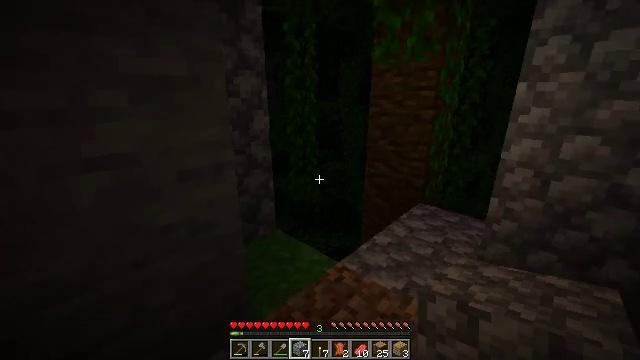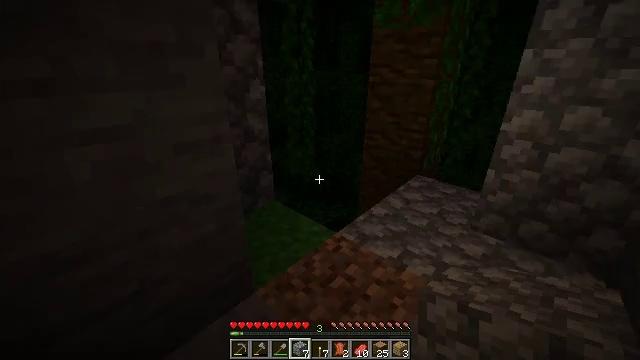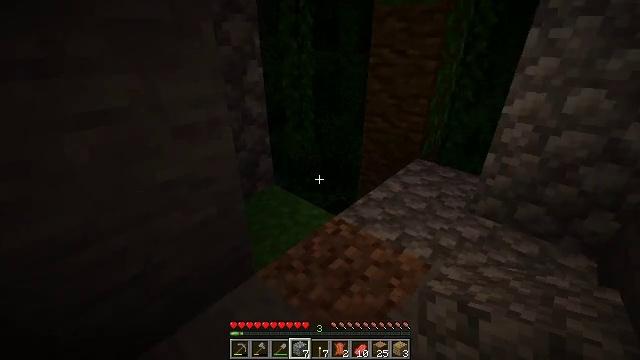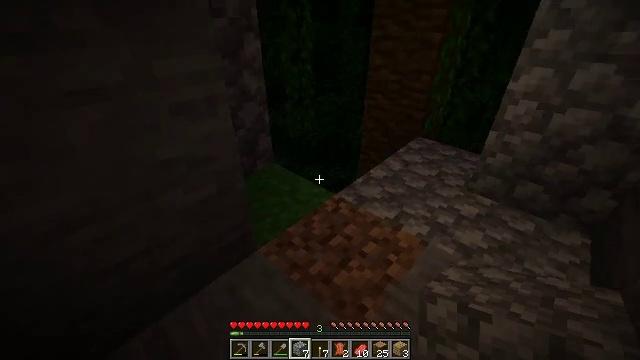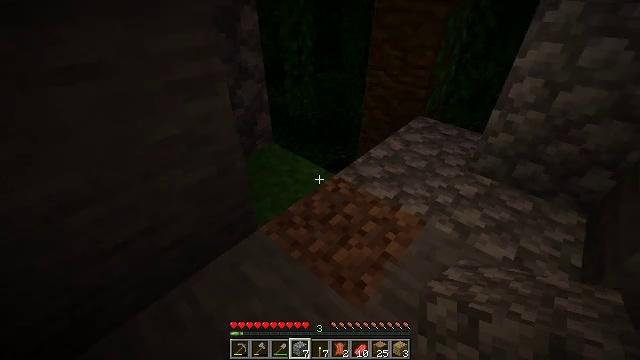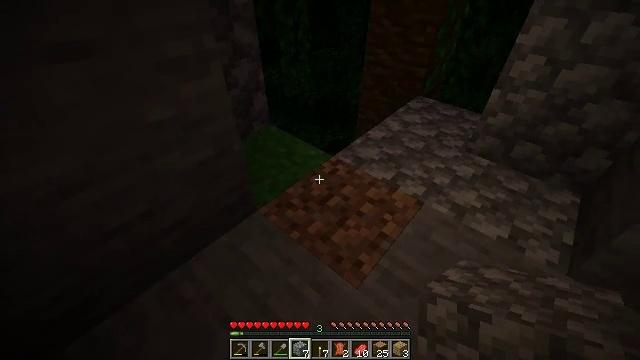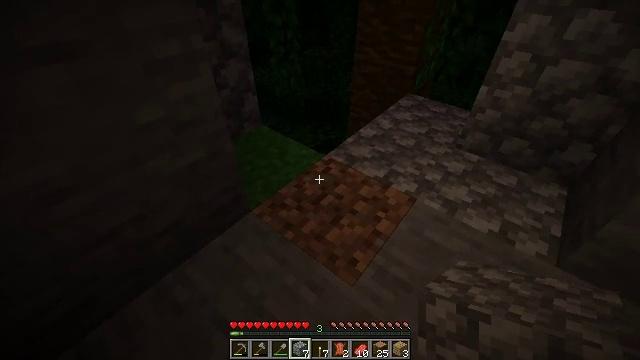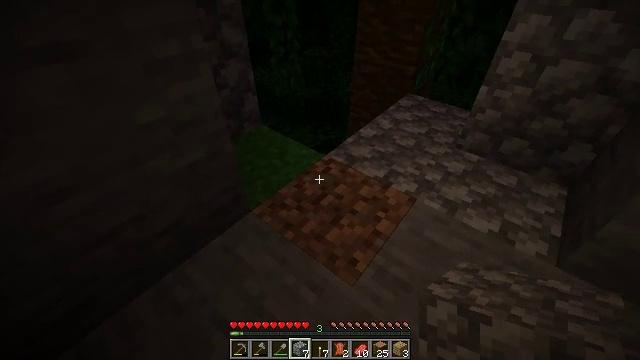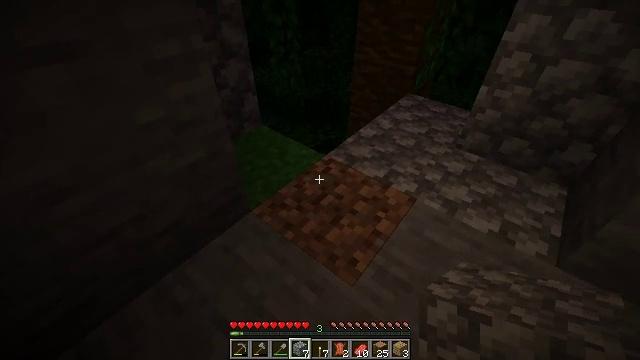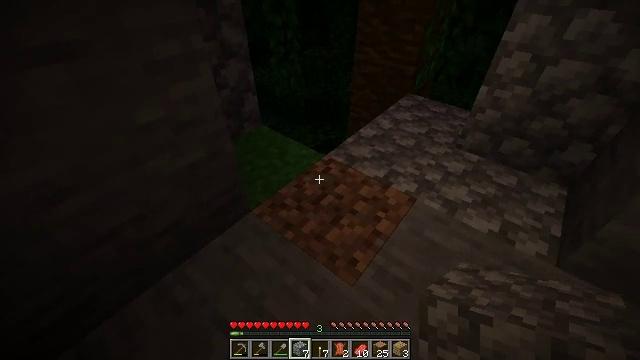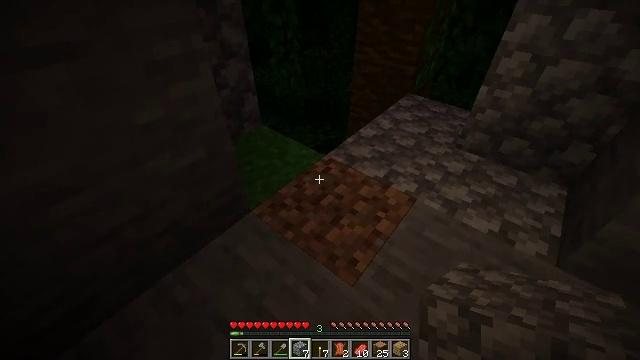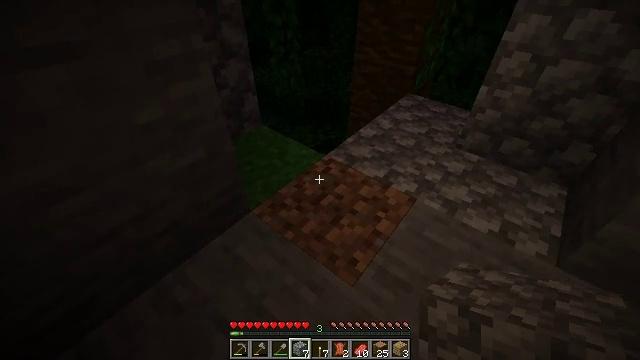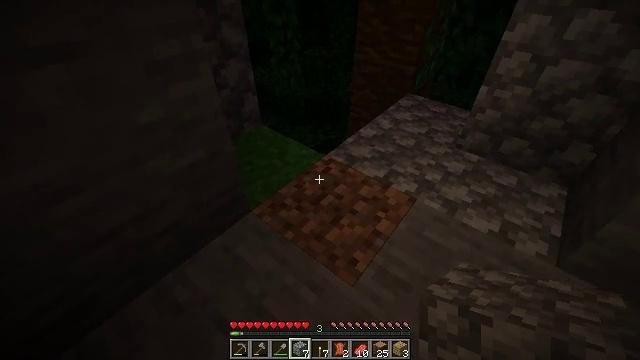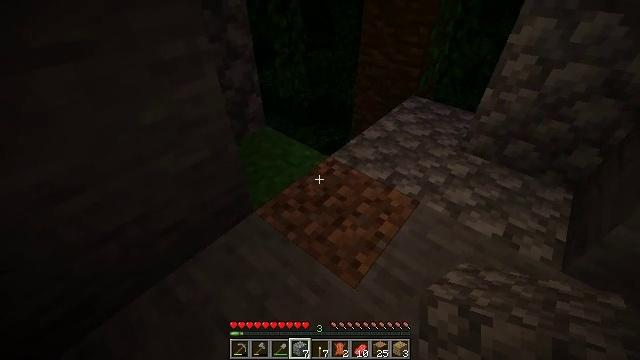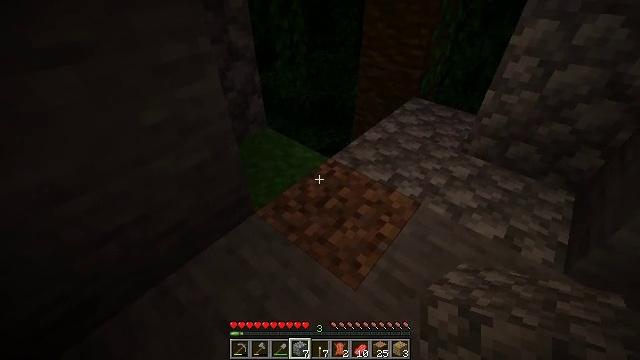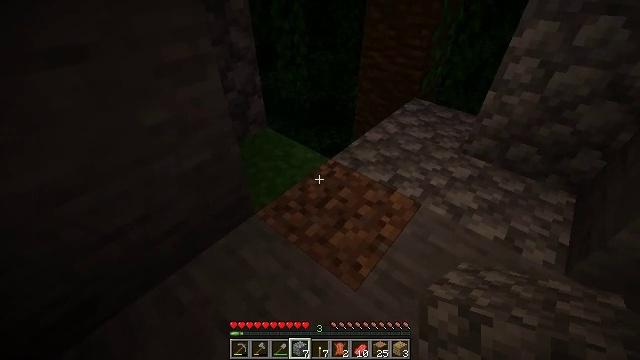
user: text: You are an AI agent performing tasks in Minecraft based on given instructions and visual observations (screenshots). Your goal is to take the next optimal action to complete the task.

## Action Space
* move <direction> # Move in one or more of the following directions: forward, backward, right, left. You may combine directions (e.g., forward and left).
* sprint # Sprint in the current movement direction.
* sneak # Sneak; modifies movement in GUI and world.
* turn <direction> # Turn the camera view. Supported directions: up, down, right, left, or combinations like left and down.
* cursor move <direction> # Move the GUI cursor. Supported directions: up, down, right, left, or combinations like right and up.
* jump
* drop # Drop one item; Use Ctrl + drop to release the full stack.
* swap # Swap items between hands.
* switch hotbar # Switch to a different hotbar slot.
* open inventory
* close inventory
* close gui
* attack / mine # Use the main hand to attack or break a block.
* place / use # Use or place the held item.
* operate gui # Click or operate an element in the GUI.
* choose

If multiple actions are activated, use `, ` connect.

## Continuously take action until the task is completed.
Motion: motion action
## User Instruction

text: Mine dirt from the ground.
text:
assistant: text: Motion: turn down
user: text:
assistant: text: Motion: turn down
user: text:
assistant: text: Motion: turn down
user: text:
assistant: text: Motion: turn down
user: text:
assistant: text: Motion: turn down
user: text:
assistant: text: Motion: turn right
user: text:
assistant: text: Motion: no_op
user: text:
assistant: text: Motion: no_op
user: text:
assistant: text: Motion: no_op
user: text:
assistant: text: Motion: no_op
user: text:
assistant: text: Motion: no_op
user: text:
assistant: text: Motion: no_op
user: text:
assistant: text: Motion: no_op
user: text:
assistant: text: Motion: no_op
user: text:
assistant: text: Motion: no_op
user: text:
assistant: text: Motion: no_op
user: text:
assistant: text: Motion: no_op
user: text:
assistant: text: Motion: no_op
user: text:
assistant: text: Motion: no_op
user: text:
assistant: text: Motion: no_op
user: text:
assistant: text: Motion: no_op
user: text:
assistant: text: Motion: no_op
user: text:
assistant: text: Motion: no_op
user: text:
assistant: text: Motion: no_op
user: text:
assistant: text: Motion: no_op
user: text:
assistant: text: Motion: no_op
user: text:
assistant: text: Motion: turn up
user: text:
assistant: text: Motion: no_op
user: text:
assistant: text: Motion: no_op
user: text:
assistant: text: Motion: no_op